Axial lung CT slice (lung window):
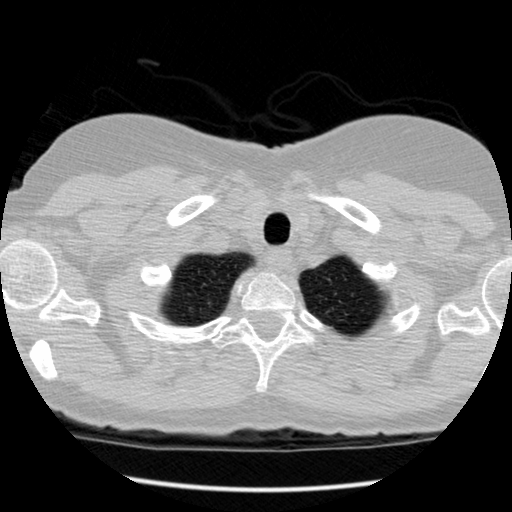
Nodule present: no